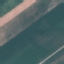
Land use / land cover class: AnnualCrop